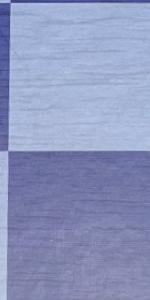
Label: Empty